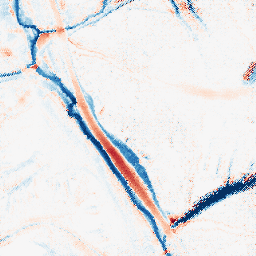
Category: morphological
Decomposition family: tophat_combined
Decomposition parameters: size: 10
Upsampling method: regularized
Upsampling parameters: scale: 4
lambda_reg: 0.1
Upsampling scale: 4